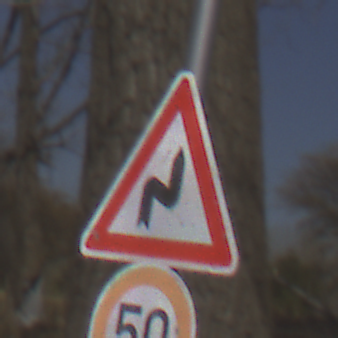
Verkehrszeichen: DoppelkurveRechts
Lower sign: Geschwindigkeit50
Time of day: Midday
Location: Outdoor (Nature)
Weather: Clear
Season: NotSpecified
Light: Natural